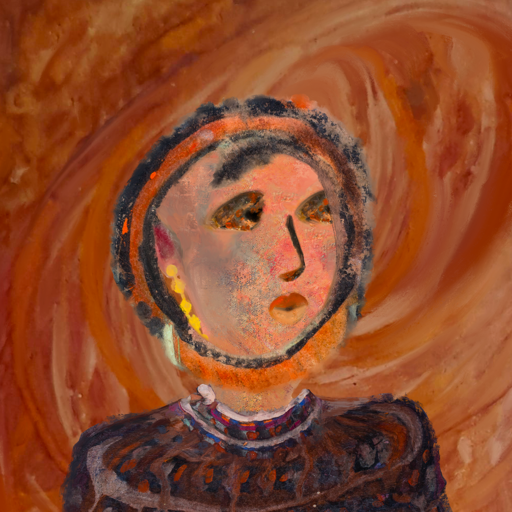
Background: Pious_Lady, Head And Neck Side: Irani, Face Side: Gypsy_Queen, Bust: Hypocrite, Hair Side: Childish, Head Accessory: Blank, Second Necklace: Blank, Necklace: Hypocrite_1, Baby: Blank